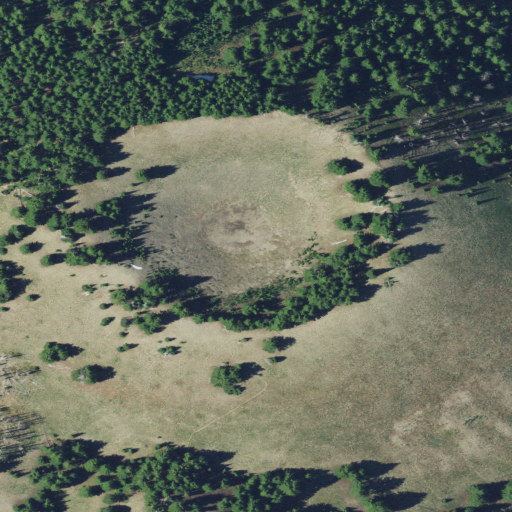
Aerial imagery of crater(s) in Oregon named Le Conte Crater containing evergreen forest, shrub, barren land, and grassland